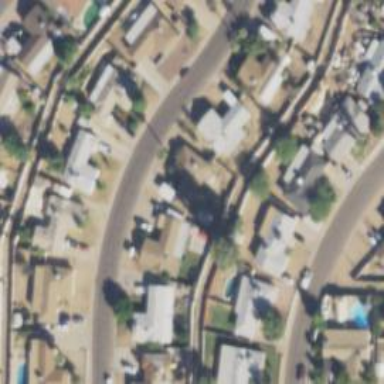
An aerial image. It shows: Alleyway designated as service road.